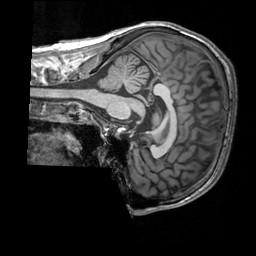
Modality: T1w
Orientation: sagittal
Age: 26
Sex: male
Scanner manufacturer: siemens
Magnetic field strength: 3 T
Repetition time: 2.3 s
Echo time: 0.00303 s